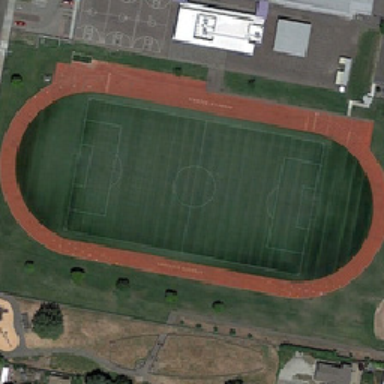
I painted some white lines at the playground .